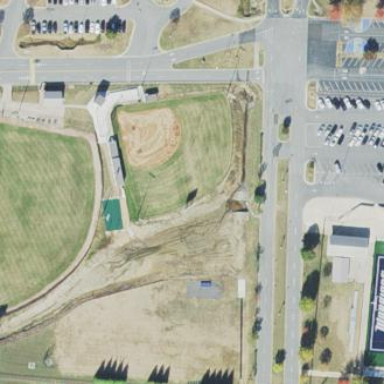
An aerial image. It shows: Grass pitch designated for softball.